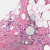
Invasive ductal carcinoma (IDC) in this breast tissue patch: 1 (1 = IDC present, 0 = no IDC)